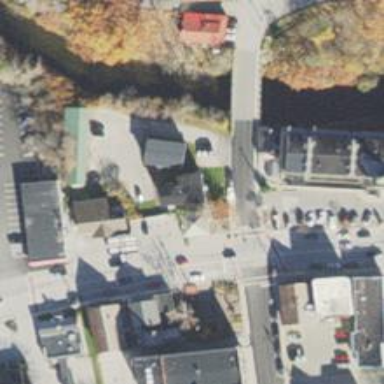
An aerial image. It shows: Town.